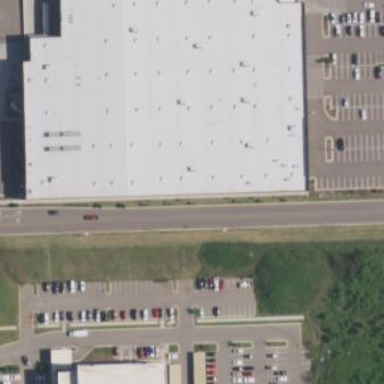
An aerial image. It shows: Retail building that operates as wholesale shop.